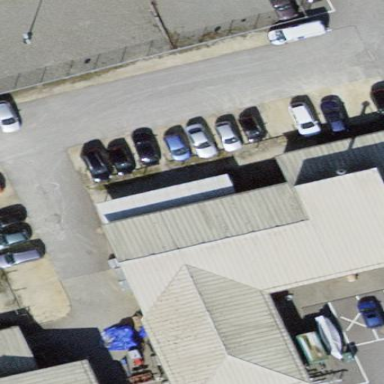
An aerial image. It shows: Building with white roof.